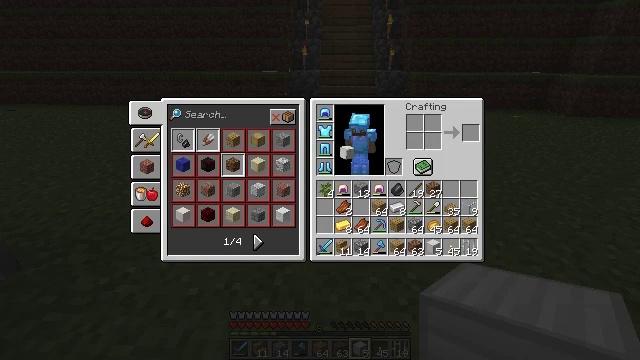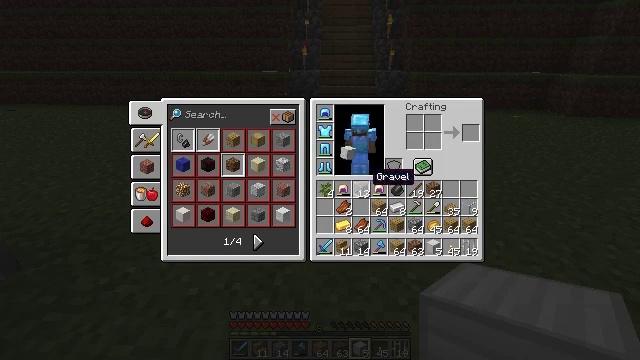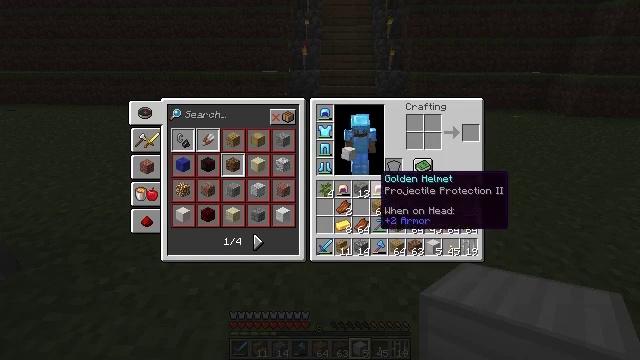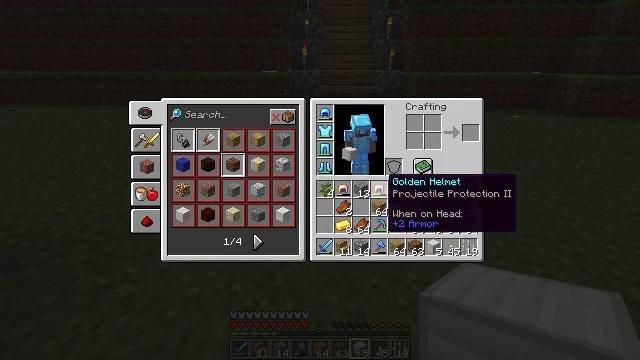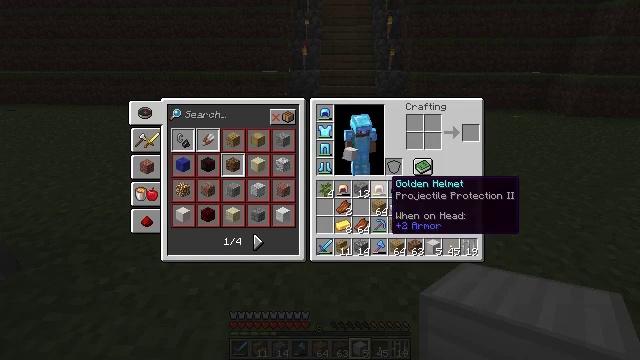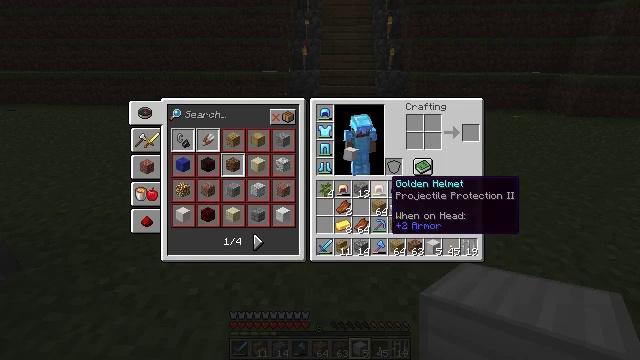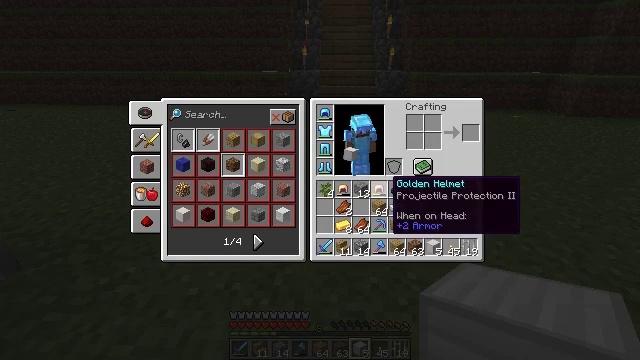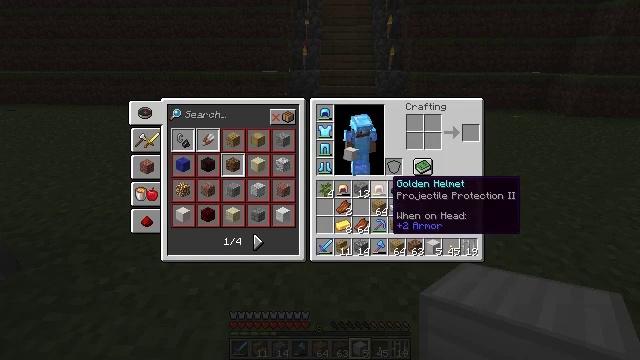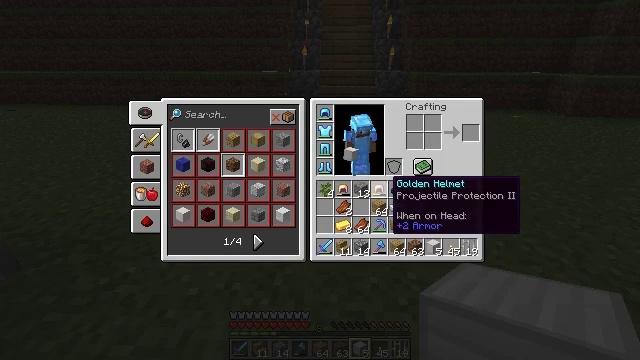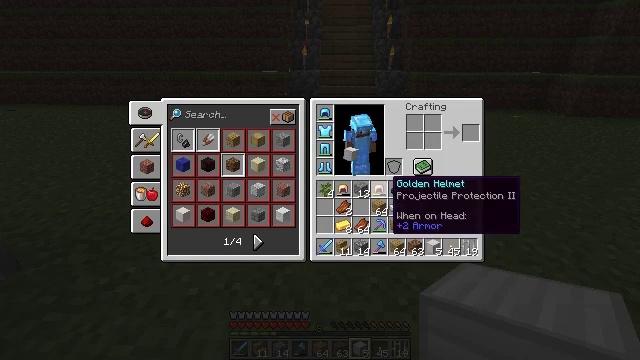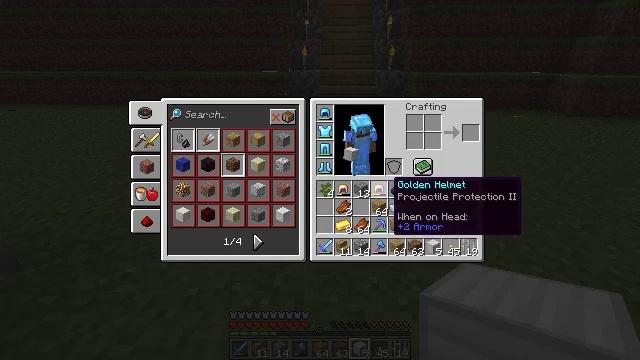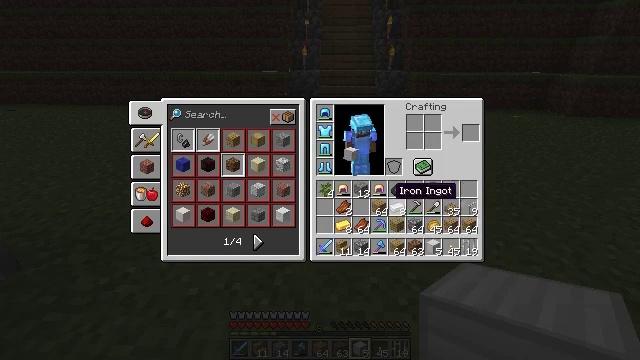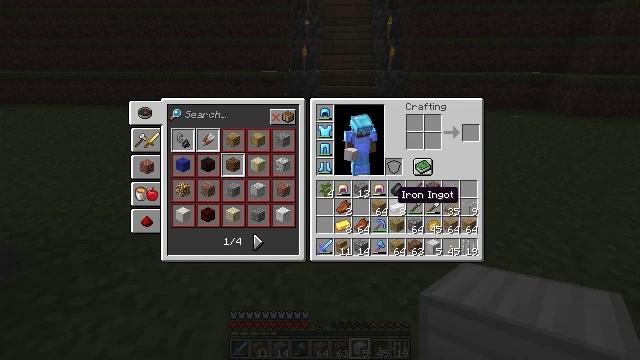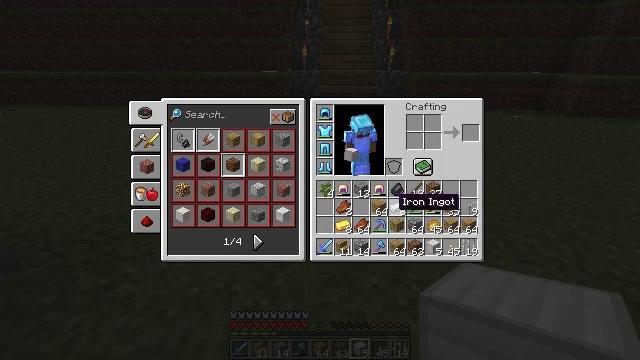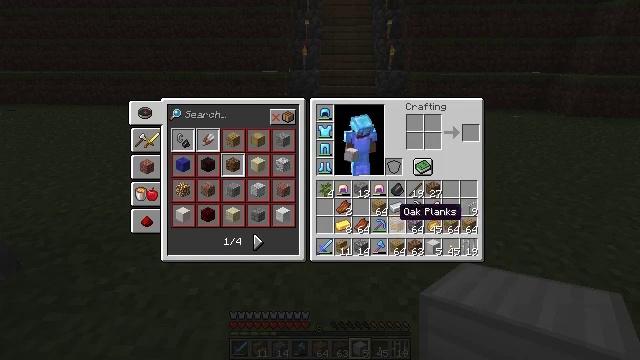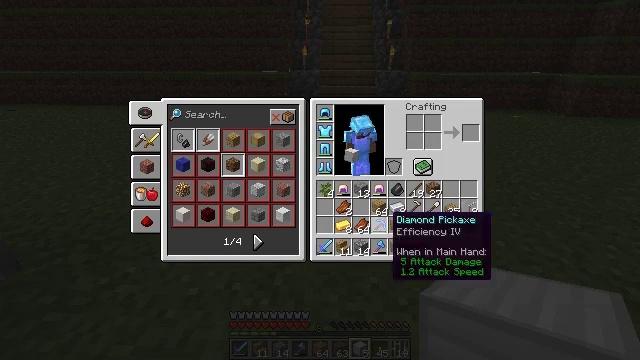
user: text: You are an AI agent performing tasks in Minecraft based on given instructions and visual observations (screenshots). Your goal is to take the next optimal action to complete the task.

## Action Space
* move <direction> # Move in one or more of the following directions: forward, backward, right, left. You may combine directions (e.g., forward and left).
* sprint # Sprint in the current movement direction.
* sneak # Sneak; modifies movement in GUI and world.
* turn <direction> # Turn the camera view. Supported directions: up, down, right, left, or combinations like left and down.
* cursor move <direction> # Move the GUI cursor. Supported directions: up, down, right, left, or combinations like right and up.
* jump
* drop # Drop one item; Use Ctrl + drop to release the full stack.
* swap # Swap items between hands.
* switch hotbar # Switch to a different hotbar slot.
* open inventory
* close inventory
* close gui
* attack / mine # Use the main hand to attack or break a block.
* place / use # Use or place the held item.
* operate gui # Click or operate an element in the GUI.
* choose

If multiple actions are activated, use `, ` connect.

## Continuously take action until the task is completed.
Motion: motion action
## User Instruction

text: Retrieve the iron block for resources.
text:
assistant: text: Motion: cursor move right
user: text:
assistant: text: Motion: cursor move right
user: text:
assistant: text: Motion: cursor move right
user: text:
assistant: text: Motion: no_op
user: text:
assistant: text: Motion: no_op
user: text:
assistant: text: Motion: no_op
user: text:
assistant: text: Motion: no_op
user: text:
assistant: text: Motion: no_op
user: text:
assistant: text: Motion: no_op
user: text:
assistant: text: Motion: no_op
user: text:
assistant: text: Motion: no_op
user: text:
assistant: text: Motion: no_op
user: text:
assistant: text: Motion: cursor move down
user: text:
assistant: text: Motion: cursor move down
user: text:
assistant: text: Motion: cursor move left and down
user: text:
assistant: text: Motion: cursor move down
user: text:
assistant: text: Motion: no_op
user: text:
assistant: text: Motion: no_op
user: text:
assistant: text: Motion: cursor move down
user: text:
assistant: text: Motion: cursor move down
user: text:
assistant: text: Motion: cursor move right
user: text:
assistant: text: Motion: cursor move right
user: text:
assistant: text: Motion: cursor move up
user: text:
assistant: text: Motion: cursor move up
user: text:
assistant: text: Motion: cursor move up
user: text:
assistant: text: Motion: no_op
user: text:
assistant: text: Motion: no_op
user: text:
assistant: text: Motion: no_op
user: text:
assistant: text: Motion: no_op
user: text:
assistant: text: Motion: no_op